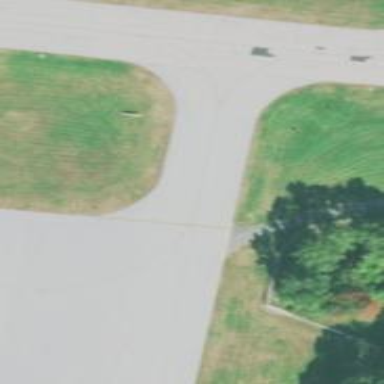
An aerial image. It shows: Image of taxiway at airport.